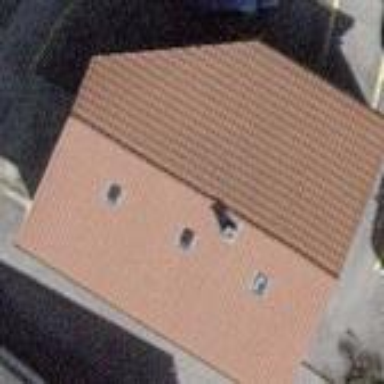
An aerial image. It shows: Building.